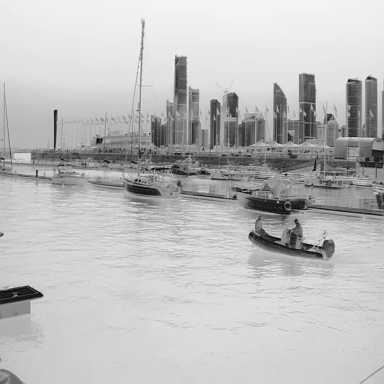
There are four sailboats in the infrared image.